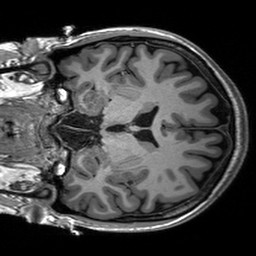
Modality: T1w
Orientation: coronal
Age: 24
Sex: female
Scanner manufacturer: siemens
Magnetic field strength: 3 T
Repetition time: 2.53 s
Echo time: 0.00227 s